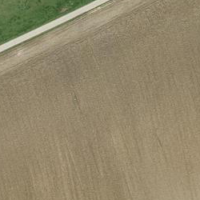
EUNIS habitat code: 52
Species observed at this site:
Falco tinnunculus